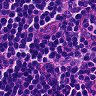
Metastatic tissue present: no